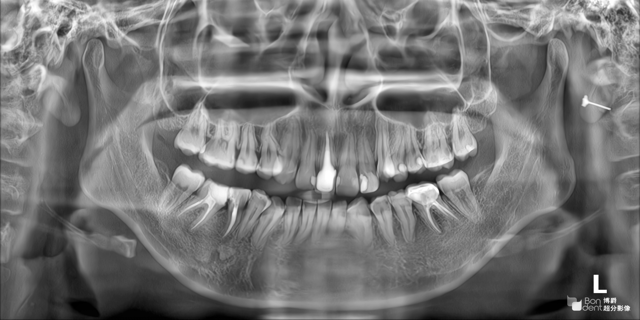
adult